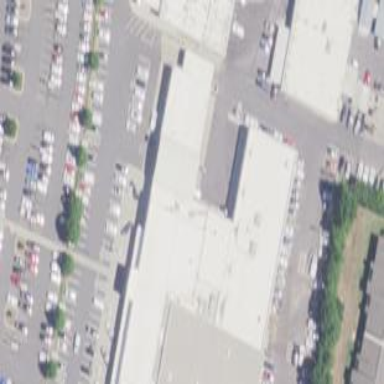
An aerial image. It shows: Car shop building.